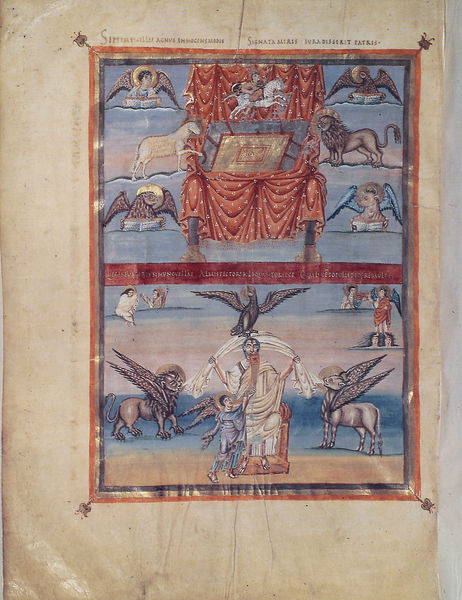
Titel: Vivian Bibel, Die erste Bibel des Karls des Kahlen
Standort: Herkunftsort: Tours, Kloster von Saint-Martin (EU - F)
Institution: Paris, Bibliothèque Nationale
Schlagwörter: adler, blau, flügel, gott, weiß, szene, rot, tiere, tuch, leinen, vorhang, vater, pferd, reiter, engel, schrift, thron, lamm, schaf, antike, buch, seite, pergament, heiligenschein, jesus, griechen, faun, mittelalter, fabelwesen, greif, löwe, geflügelt, stier, klassik, mystik, vlau, kult, apostel, gottvater, buchmalerei, roter vorhang, ar